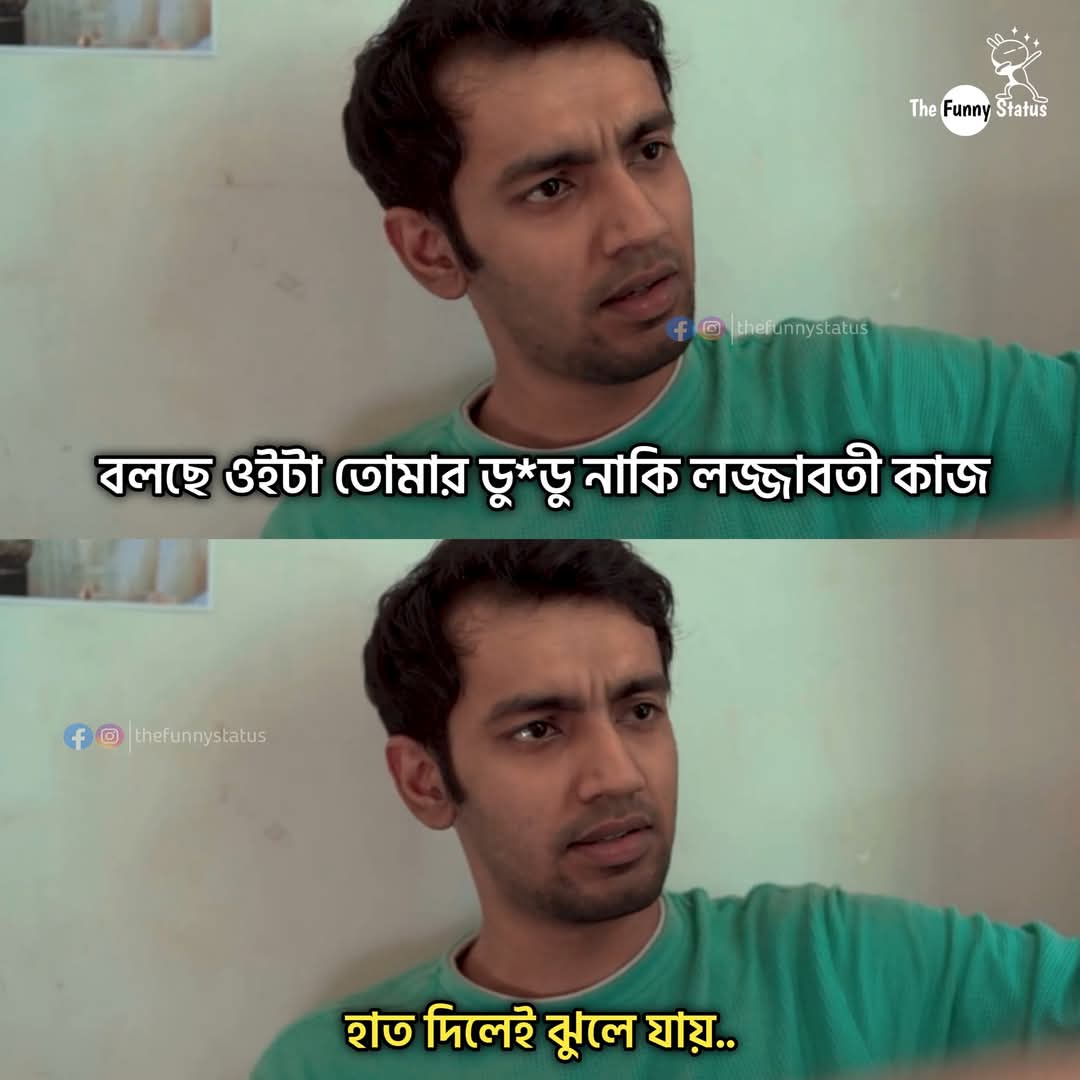
Text: বলছে ওইটা তোমার ডুডু নাকি লজ্জাবতী কাজ
হাত দিলেই ঝুলে যায়..
Label: Hate
Hate category: Personal Offence
Targeted group: Individual